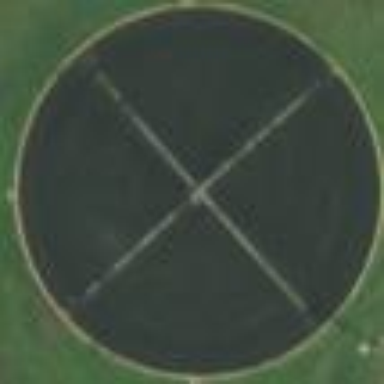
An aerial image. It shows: Wastewater basin.